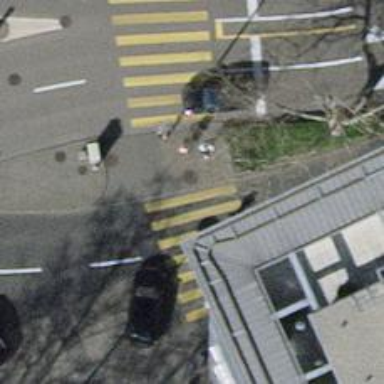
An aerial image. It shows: Kerb serving as barrier.